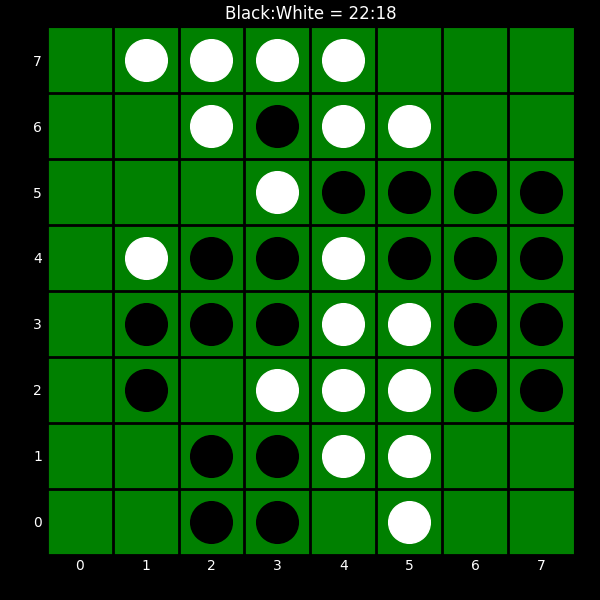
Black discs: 22
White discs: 18